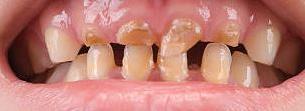
Condition: hypodontia